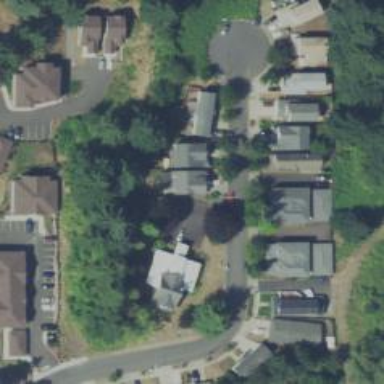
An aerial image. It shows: Residential area consisting of single-family homes.